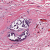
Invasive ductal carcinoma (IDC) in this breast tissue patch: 0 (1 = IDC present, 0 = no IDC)